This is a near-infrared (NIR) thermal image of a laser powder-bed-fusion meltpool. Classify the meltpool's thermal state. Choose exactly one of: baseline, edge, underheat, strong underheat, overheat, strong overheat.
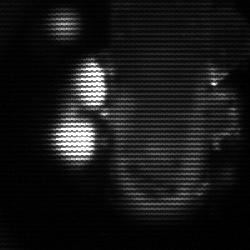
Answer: strong underheat